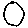
Label: circle